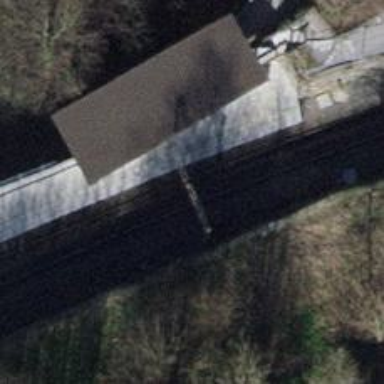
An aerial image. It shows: Railway milestone.